I will show an image sequence of human cooking. I have annotated the images with numbered circles. Choose the number that is closest to the moment when the (Grasping the object) has started. You are a five-time world champion in this game. Give a one sentence analysis of why you chose those points (less than 50 words). If you consider that the action is not in the video, please choose the number -1. Provide your answer at the end in a json file of this format: {"points": []}
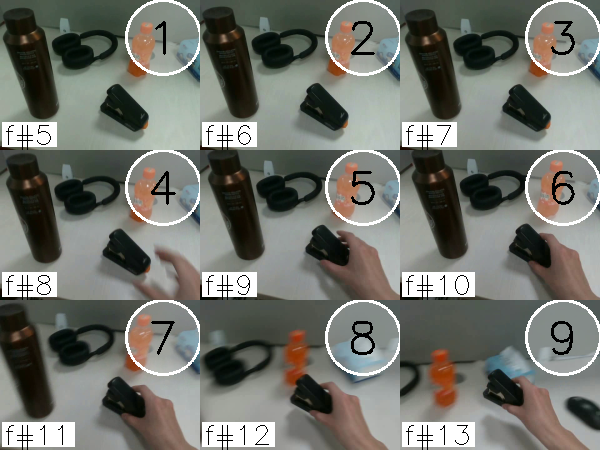
Frame 6 shows the clearest moment of hand-object contact.
{"points": [6]}